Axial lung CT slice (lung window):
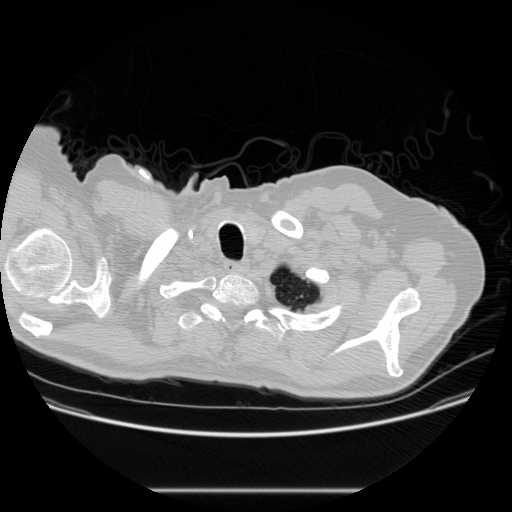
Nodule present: no